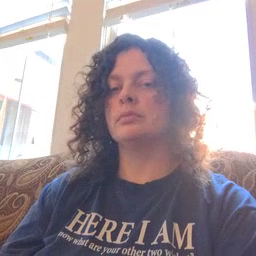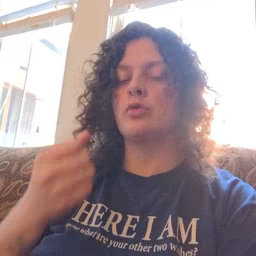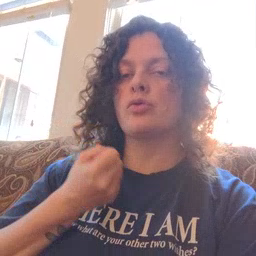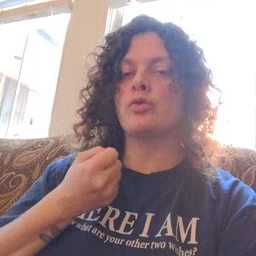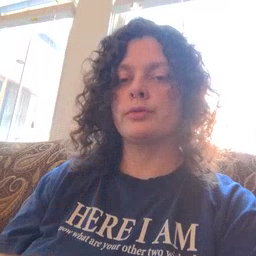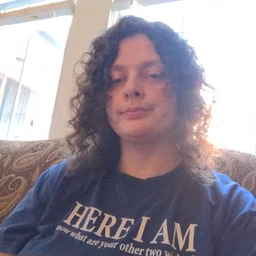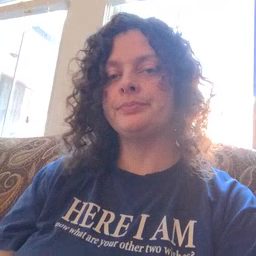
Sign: car